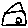
Label: house